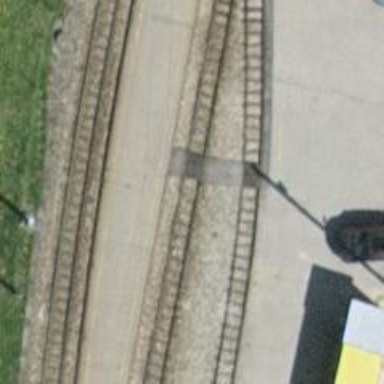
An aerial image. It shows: Narrow-gauge railway with one track passing through service yard. The railway is electrified with contact line.